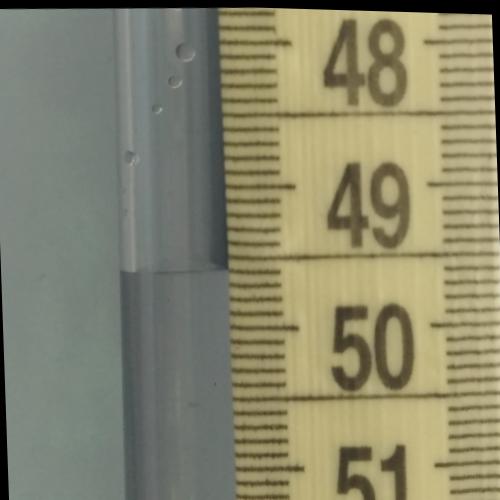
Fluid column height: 49.6 cm